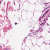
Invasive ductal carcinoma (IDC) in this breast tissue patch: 0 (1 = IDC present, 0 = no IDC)